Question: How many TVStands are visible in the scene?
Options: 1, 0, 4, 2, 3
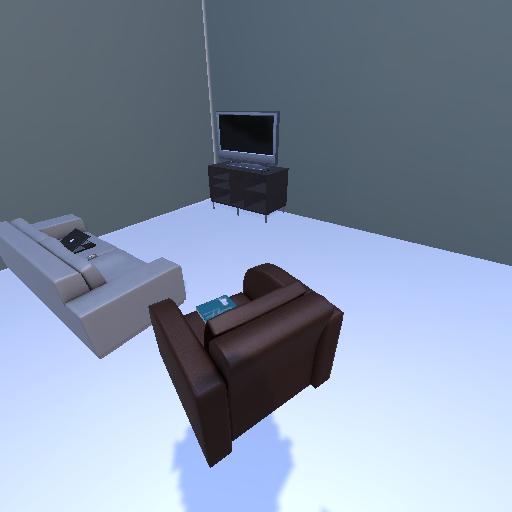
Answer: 1